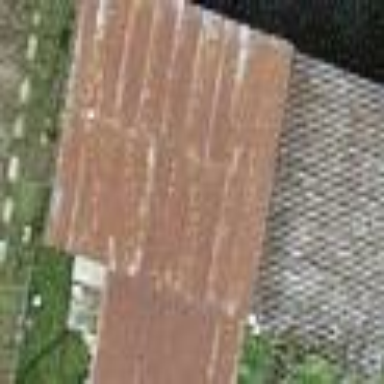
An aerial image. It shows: Shed building.